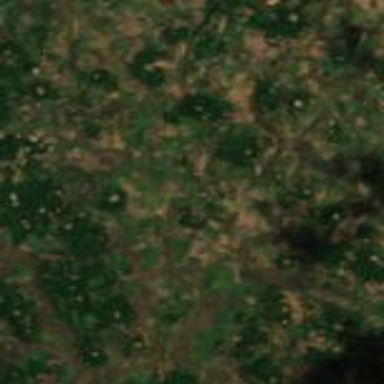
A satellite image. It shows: Farmland with rice crop.